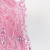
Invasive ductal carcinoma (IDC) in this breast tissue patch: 0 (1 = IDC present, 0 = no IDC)